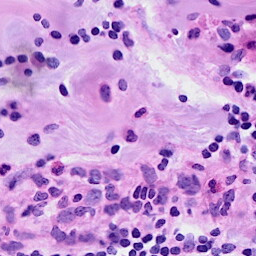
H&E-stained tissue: Breast